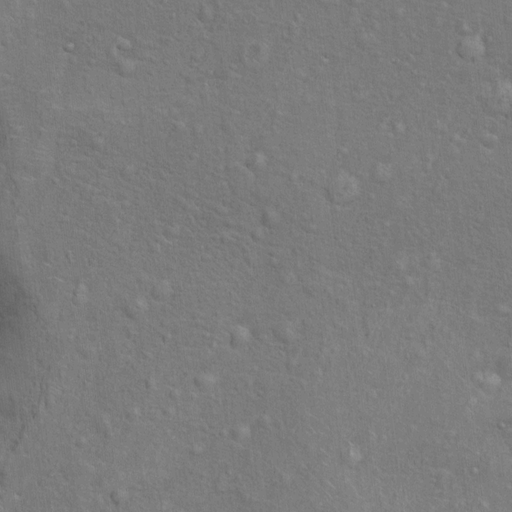
Classes present: Background, Cone